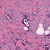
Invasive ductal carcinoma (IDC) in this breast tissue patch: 1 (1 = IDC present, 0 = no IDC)